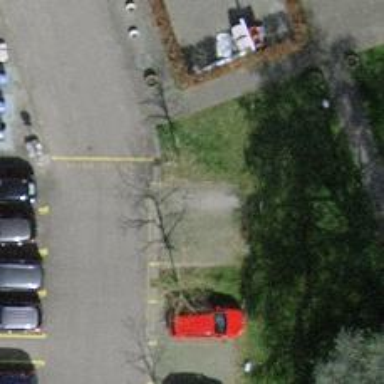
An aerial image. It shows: Car sharing facility.